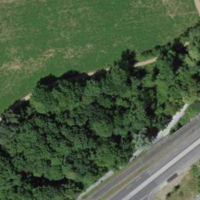
EUNIS habitat code: 53
Species observed at this site:
Juglans regia
Arum maculatum
Epilobium hirsutum
Acer pseudoplatanus
Euonymus europaeus
Lathraea squamaria